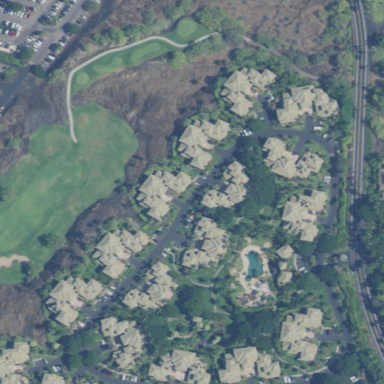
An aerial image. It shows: Residential area consisting of condominiums.